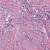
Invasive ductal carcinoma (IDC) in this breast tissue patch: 1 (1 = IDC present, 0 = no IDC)